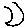
Label: moon